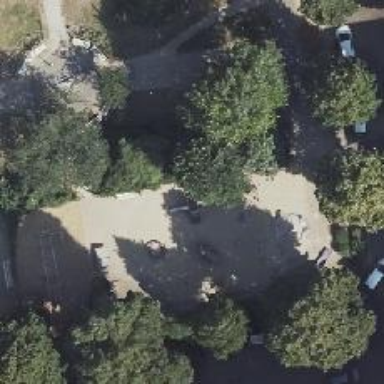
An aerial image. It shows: Playground featuring climbing frame.